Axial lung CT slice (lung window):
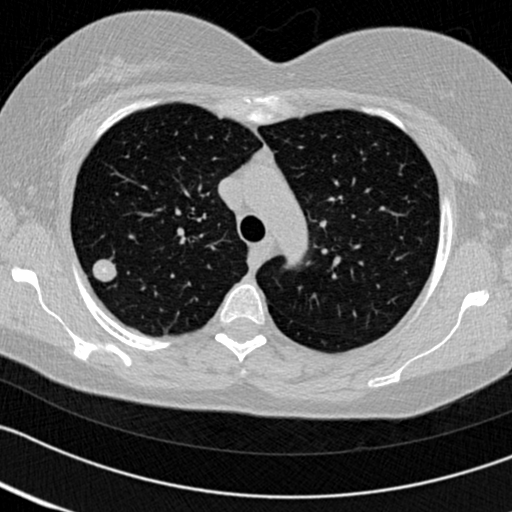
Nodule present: yes
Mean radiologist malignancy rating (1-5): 2